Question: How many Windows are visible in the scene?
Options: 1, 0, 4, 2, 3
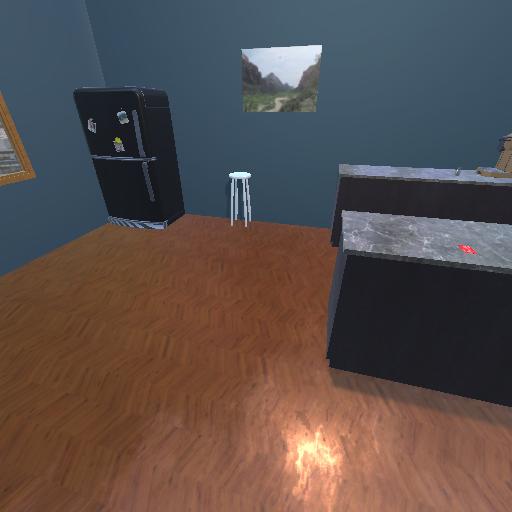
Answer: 1